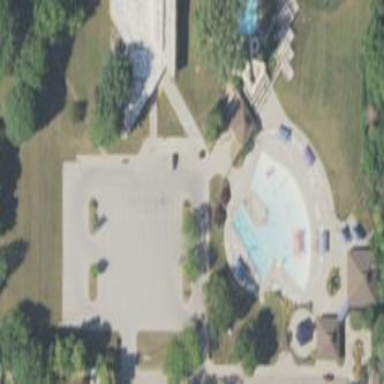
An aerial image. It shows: Water park.